Interaction volume radius: 5 \u00c5
Interaction volume height: 20 \u00c5
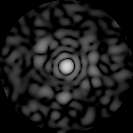
Disorder parameter: 0.8324